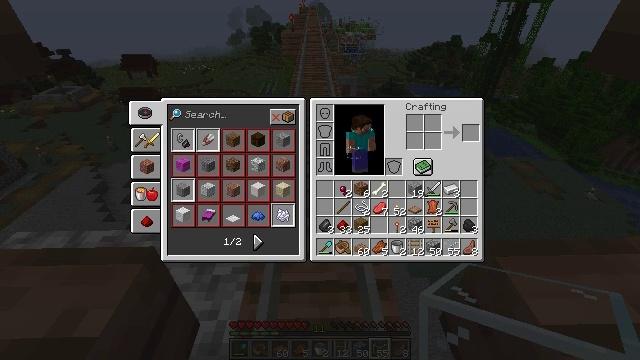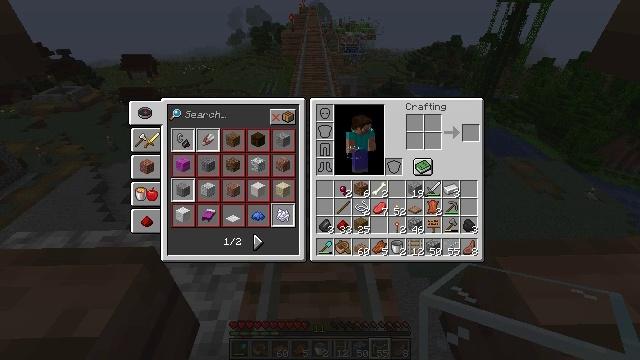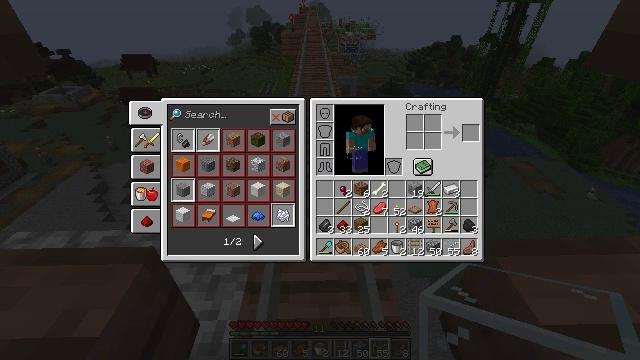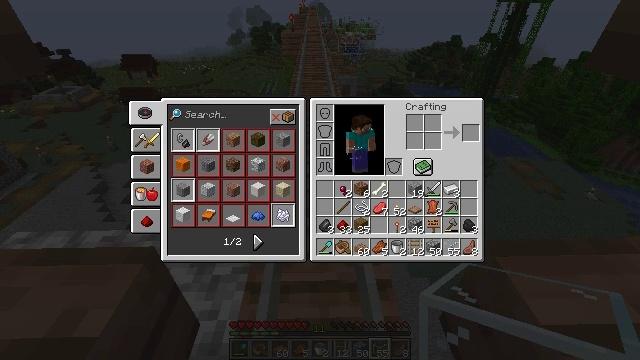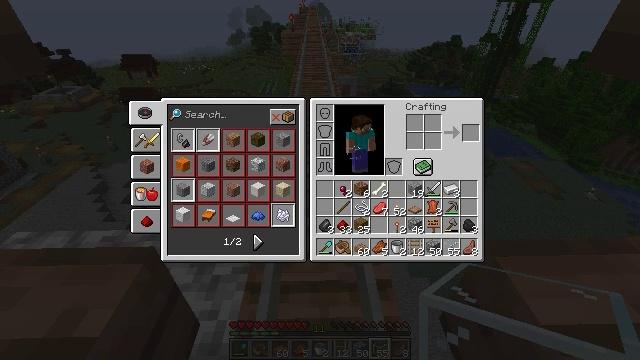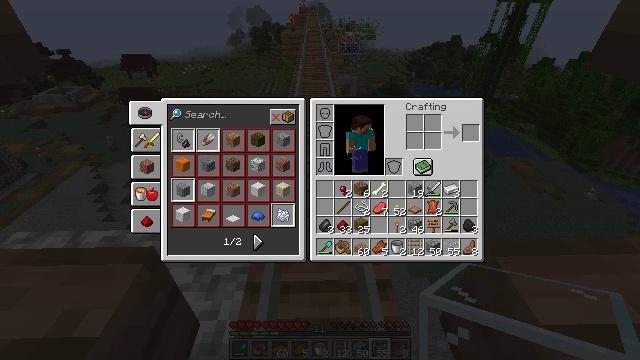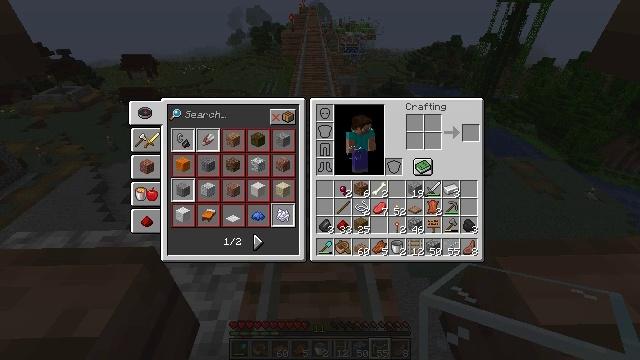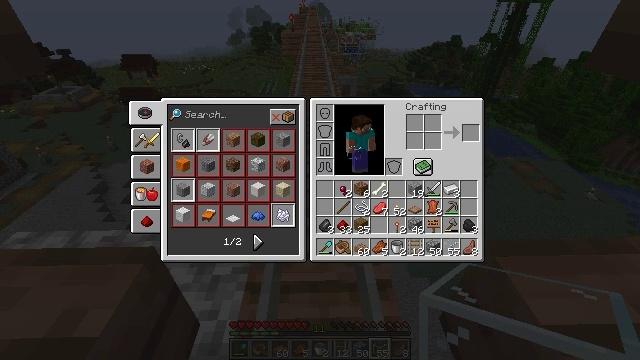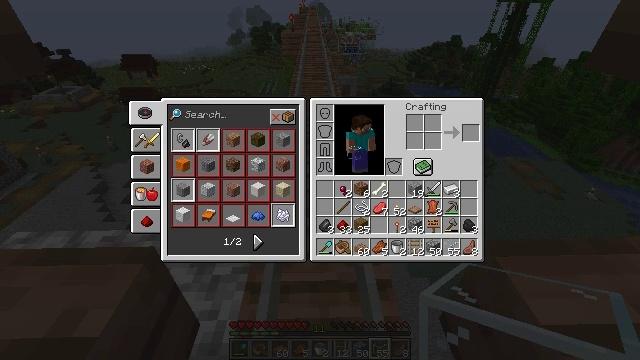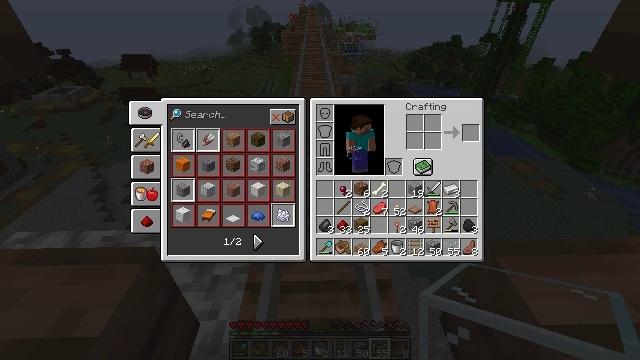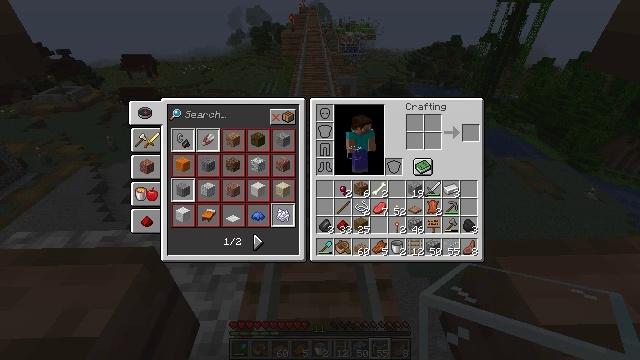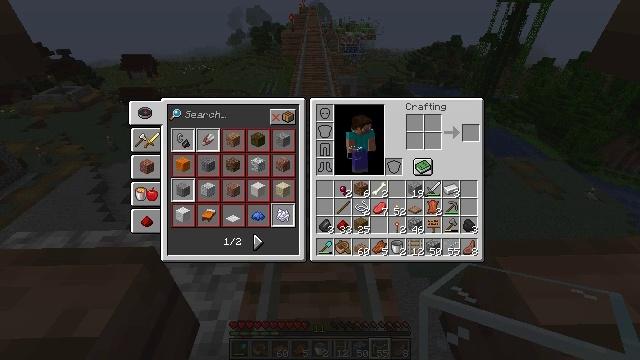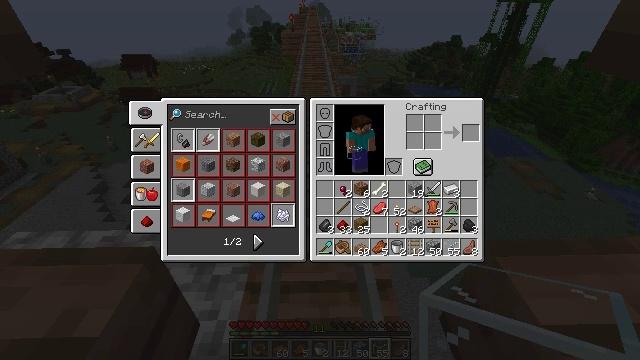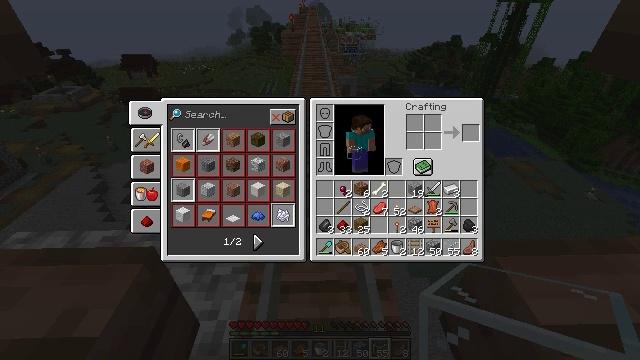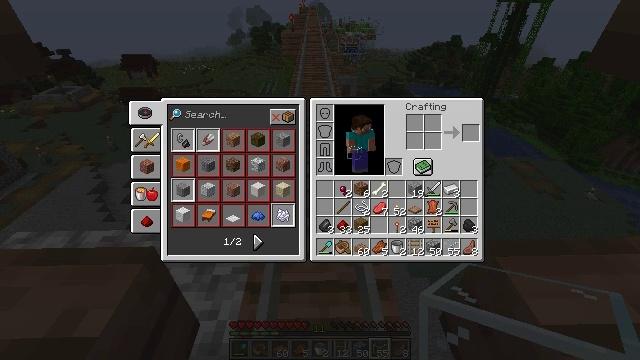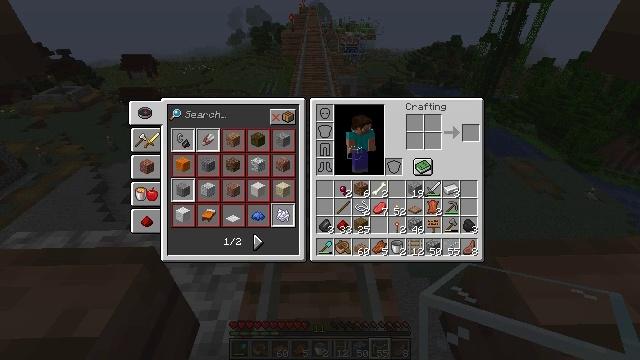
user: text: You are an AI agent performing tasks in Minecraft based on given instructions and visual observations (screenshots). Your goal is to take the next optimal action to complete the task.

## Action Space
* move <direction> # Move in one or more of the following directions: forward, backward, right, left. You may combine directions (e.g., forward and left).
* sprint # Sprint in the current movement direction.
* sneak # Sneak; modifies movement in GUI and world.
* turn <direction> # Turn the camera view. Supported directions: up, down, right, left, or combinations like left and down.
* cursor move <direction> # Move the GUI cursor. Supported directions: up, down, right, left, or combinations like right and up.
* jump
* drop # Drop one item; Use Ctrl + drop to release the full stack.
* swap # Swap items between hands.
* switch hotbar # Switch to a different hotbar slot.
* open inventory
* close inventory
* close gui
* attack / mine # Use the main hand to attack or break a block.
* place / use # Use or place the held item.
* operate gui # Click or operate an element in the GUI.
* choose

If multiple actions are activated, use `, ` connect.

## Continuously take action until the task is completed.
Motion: motion action
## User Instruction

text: Break the glass block.
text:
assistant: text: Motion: no_op
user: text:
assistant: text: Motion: no_op
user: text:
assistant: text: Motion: no_op
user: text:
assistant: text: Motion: no_op
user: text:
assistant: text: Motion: no_op
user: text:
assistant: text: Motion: no_op
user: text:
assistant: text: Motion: no_op
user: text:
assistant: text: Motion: no_op
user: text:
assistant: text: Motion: no_op
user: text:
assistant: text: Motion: no_op
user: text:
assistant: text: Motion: no_op
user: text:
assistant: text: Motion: no_op
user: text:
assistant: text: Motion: no_op
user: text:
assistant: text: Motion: no_op
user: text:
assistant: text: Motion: no_op
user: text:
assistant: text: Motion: no_op
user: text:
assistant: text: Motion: no_op
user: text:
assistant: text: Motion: no_op
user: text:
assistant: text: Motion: no_op
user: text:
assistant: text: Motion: no_op
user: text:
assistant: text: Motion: no_op
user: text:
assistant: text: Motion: no_op
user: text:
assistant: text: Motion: no_op
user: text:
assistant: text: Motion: no_op
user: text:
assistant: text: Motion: no_op
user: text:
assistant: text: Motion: no_op
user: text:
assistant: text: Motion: no_op
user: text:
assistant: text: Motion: no_op
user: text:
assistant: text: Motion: no_op
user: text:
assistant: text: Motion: no_op